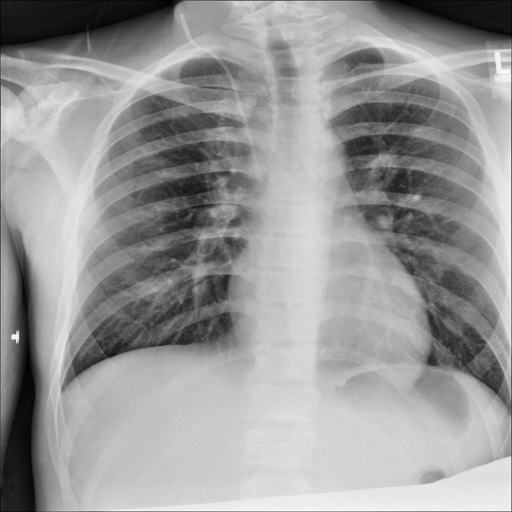
Finding: NORMAL